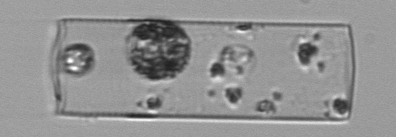
Label: Guinardia_flaccida